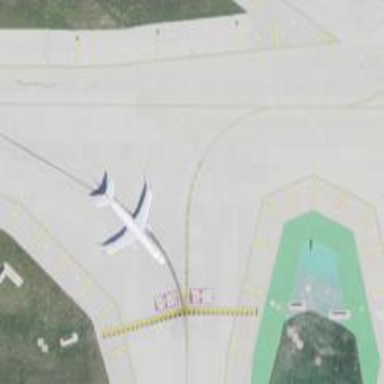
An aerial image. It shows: Image of taxiway at airport.